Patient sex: F
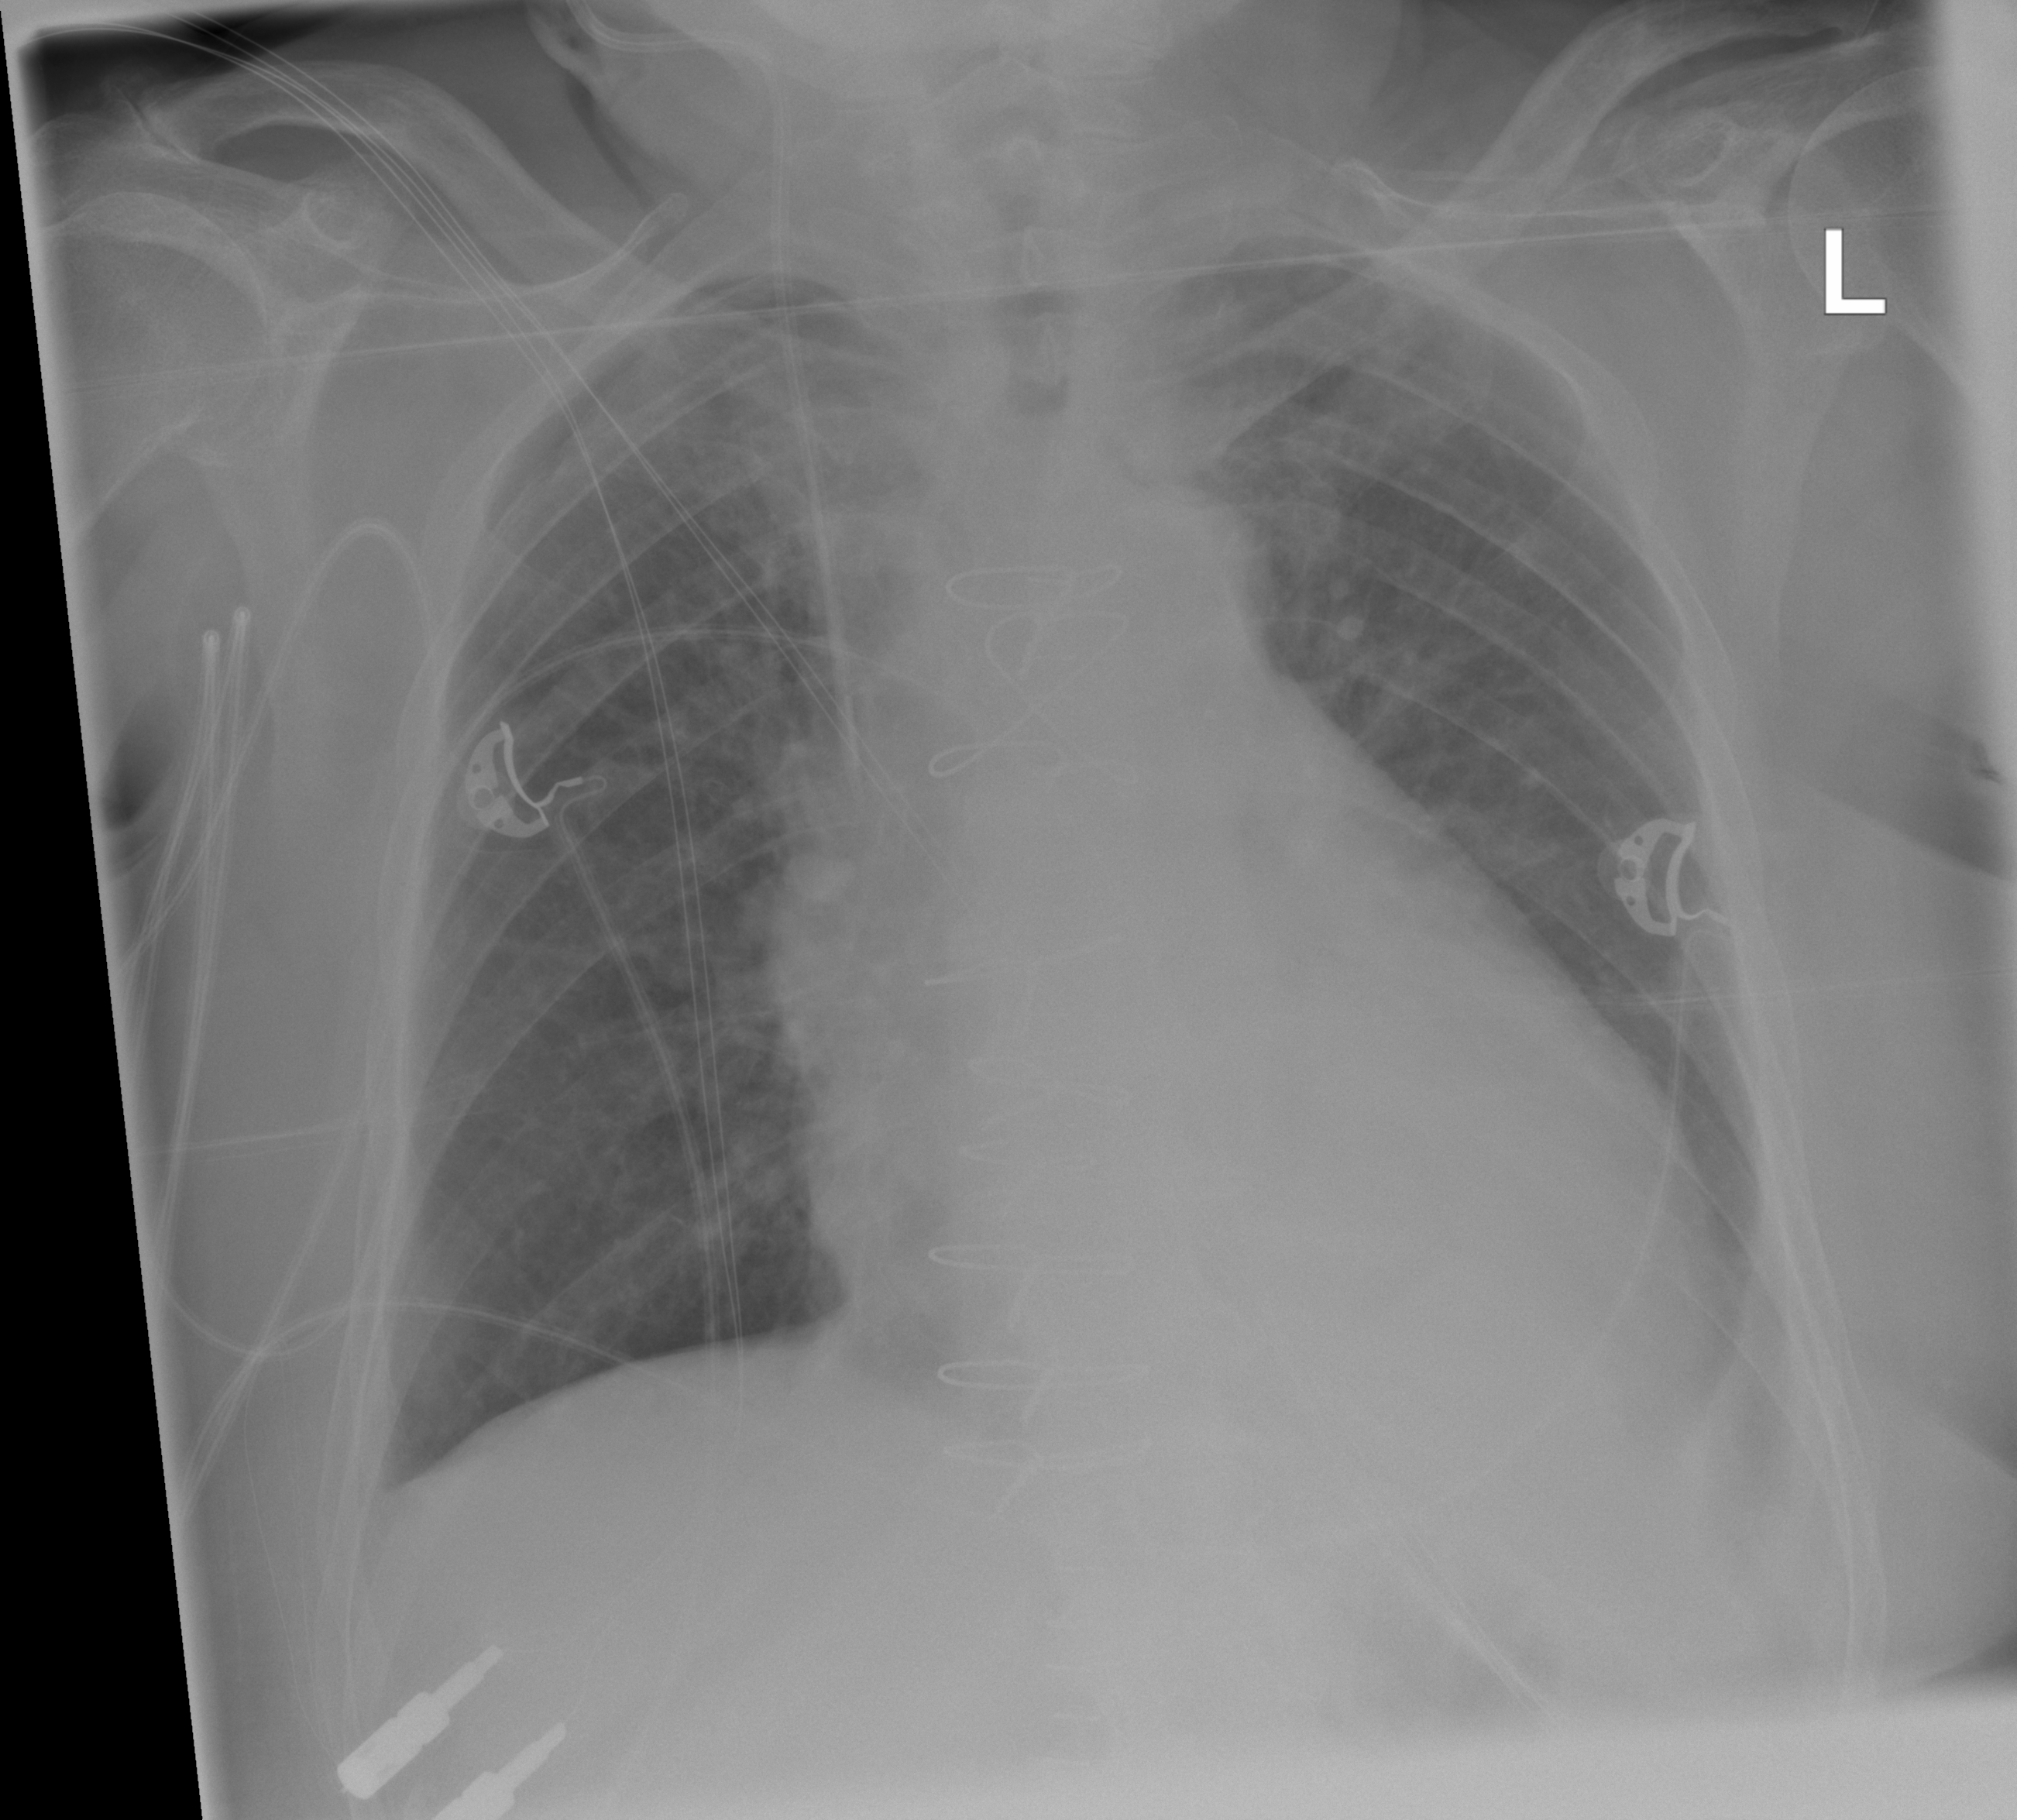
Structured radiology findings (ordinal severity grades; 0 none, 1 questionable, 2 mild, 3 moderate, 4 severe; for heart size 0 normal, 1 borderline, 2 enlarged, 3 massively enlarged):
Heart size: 3
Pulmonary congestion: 0
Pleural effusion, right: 0
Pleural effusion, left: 2
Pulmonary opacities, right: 0
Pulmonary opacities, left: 0
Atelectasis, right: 0
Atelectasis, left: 2